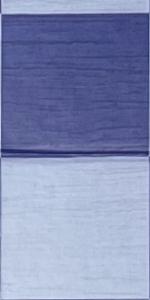
Label: Empty